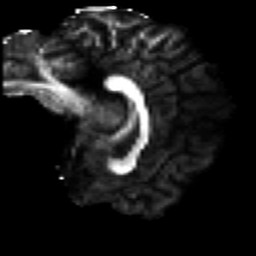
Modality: FA
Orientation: sagittal
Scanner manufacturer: ge
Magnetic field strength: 3 T
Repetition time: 7.98 s
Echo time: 0.0701 s